Field crop: tomato
Growth stage: 2
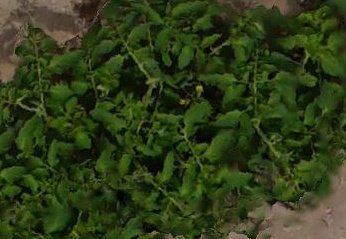
Species: tomato